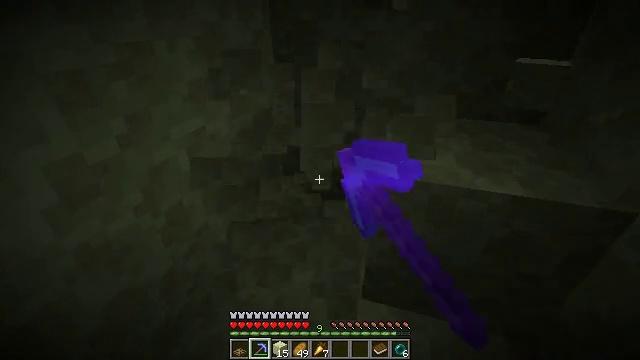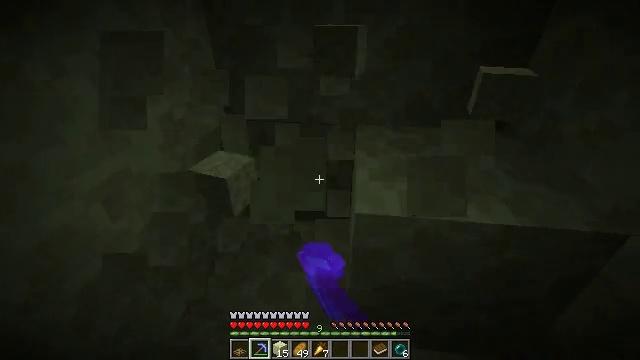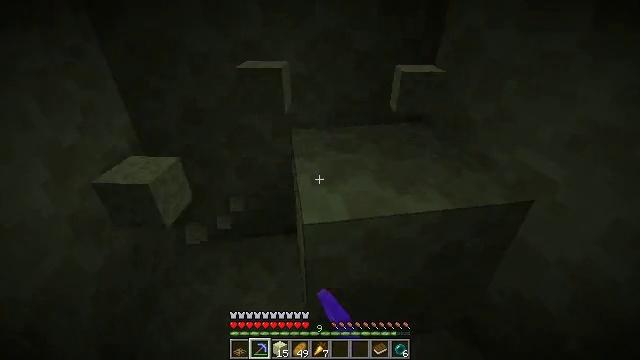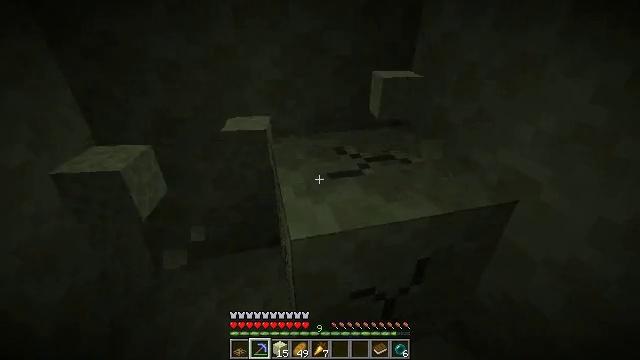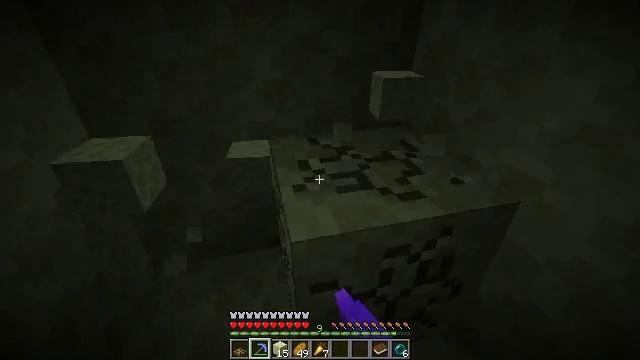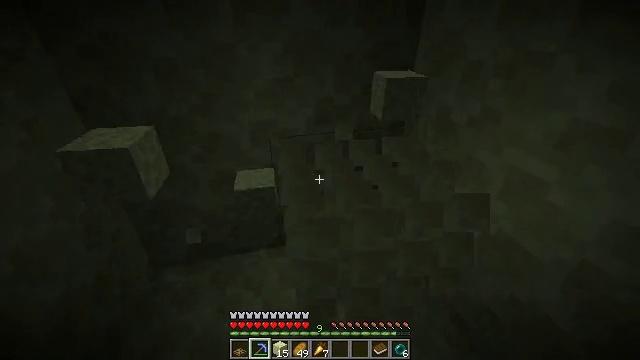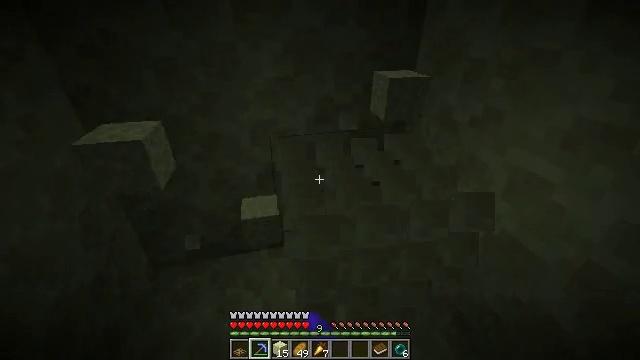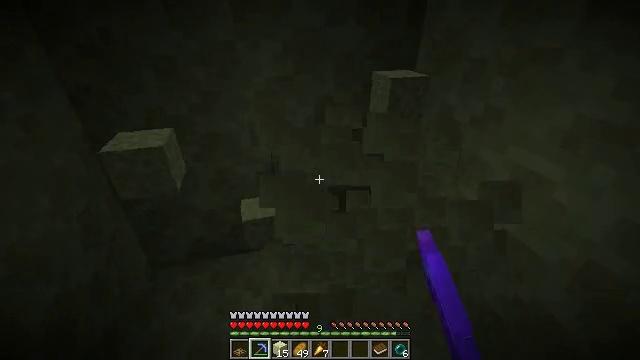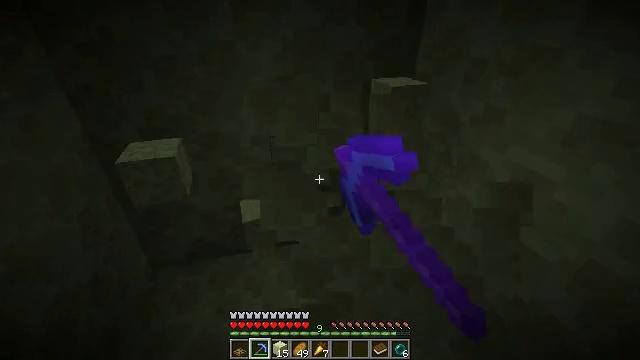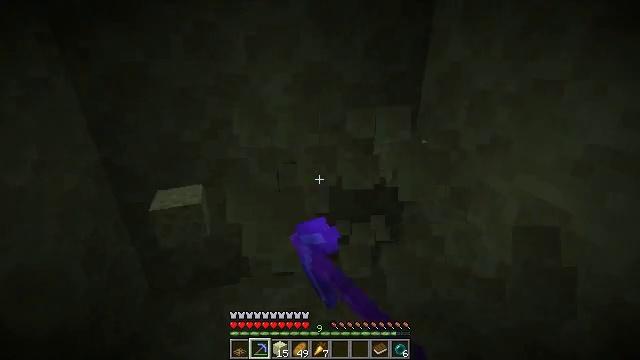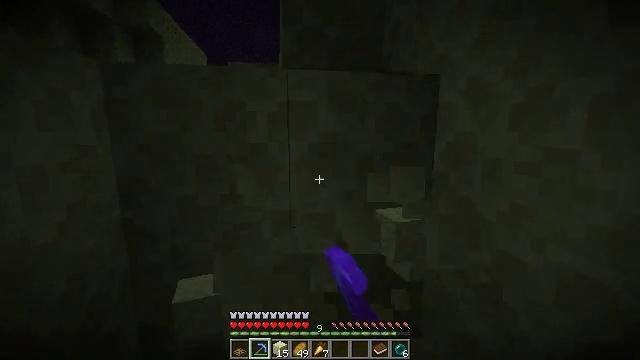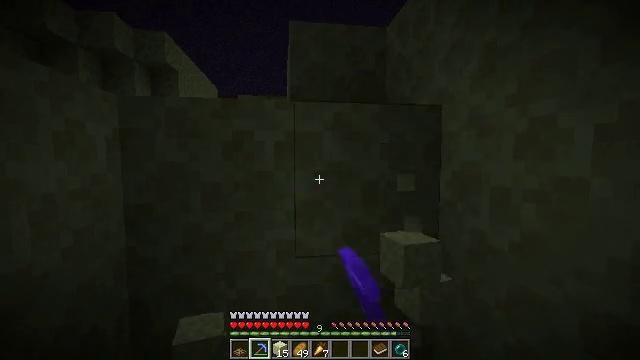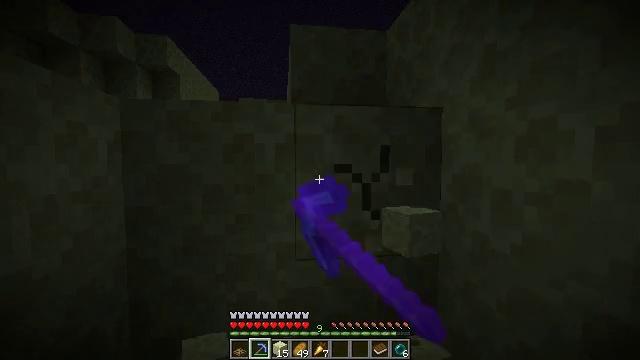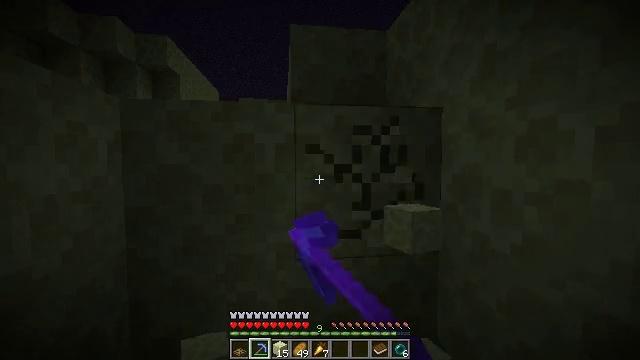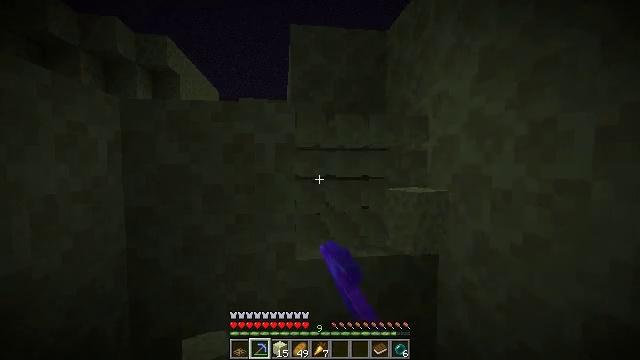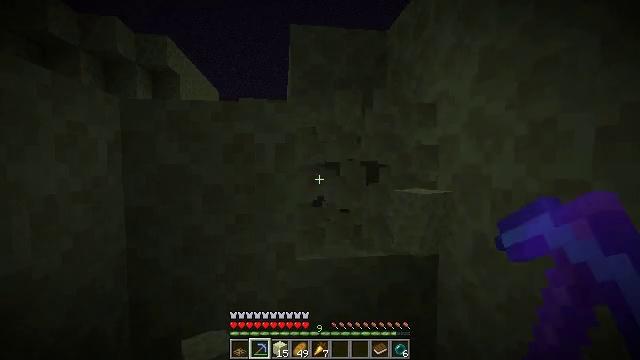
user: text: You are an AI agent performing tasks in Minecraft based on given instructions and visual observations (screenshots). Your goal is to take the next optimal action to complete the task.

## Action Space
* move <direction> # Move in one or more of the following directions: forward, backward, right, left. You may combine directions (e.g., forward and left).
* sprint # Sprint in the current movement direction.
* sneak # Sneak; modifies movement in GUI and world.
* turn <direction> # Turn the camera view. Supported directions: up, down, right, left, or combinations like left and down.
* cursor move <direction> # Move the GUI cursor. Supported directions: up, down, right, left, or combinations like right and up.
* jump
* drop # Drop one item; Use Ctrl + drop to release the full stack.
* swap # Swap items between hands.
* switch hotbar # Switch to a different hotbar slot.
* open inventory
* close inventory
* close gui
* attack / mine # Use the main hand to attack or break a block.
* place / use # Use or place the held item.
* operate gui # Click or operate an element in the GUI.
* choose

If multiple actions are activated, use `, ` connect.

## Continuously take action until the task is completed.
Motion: motion action
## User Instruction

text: Dig the end stone for building materials.
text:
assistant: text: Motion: move forward, turn right, attack / mine
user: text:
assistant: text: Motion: turn right, attack / mine
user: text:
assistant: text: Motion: turn right and up, attack / mine
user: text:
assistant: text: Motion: attack / mine
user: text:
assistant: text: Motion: attack / mine
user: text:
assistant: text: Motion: attack / mine
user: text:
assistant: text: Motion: attack / mine
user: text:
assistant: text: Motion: attack / mine
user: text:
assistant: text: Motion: turn left and up, attack / mine
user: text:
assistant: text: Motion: turn left and up, attack / mine
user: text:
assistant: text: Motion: turn left and up, attack / mine
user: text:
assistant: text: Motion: attack / mine
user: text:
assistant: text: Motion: attack / mine
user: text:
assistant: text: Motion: attack / mine
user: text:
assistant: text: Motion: attack / mine
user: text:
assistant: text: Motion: attack / mine
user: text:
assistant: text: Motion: turn left, attack / mine
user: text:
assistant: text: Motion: turn left and down, attack / mine
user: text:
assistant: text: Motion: turn left and down, attack / mine
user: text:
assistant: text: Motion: turn left and down, attack / mine
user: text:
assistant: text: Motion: attack / mine
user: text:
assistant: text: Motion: attack / mine
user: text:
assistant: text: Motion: attack / mine
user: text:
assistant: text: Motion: attack / mine
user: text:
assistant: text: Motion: attack / mine
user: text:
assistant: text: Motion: turn down, attack / mine
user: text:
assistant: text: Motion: turn down, attack / mine
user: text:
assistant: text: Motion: move forward, turn down, attack / mine
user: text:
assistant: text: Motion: move forward, turn down, attack / mine
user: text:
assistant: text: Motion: move forward, turn down, attack / mine